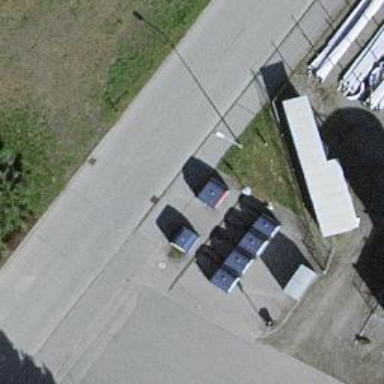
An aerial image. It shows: Recycling container for recycling.